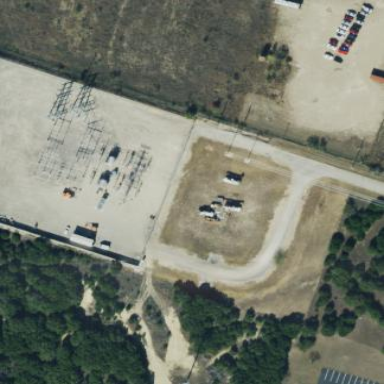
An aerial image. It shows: Distribution substation surrounded by fence.